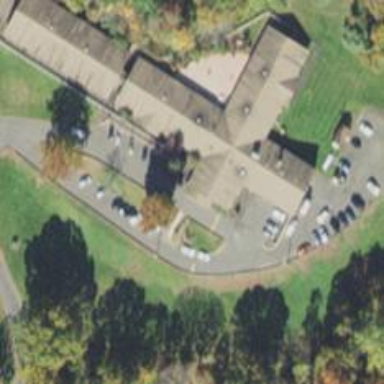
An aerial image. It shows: Nursing home.